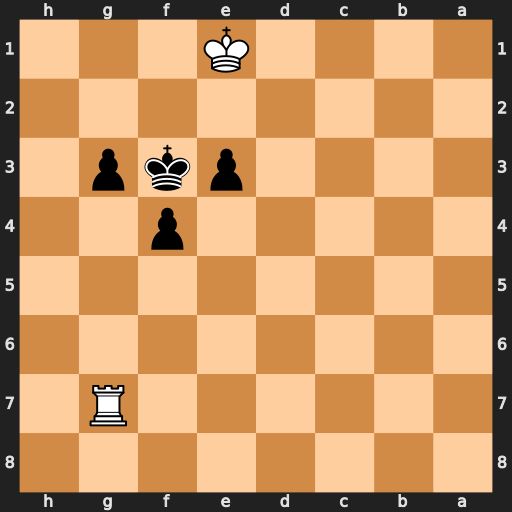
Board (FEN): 8/6R1/8/8/5p2/4pkp1/8/4K3
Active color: b
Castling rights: -
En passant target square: -
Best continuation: Kg2 Ra7 f3 Rf7 f2+